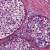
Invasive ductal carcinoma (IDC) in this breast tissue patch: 0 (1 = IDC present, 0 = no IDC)